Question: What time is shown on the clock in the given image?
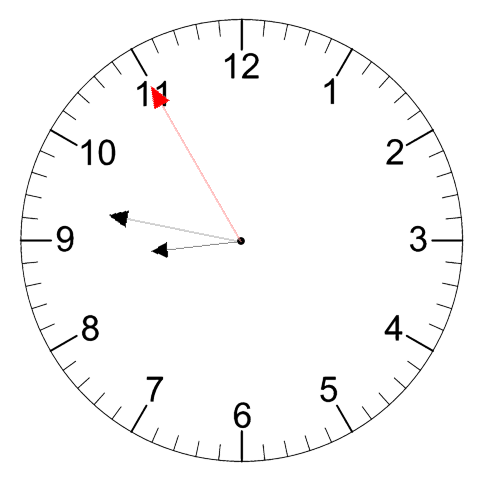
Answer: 08:46:55